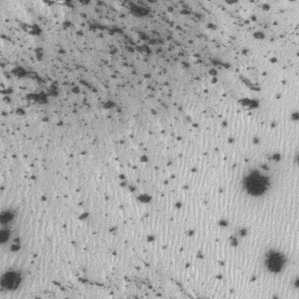
Label: frost